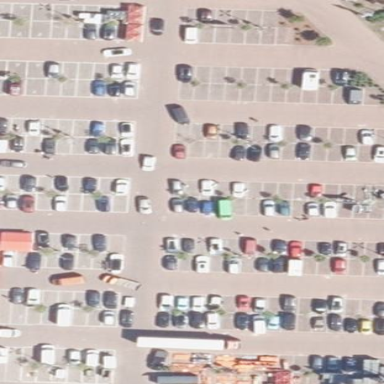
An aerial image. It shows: Street-side parking area.